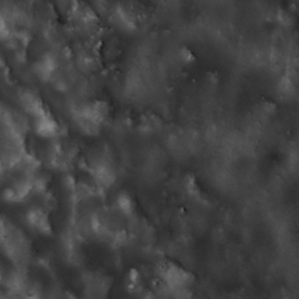
Label: non_frost